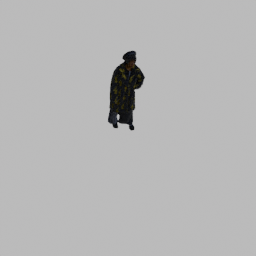
Label: people